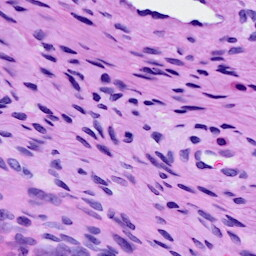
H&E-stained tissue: Cervix